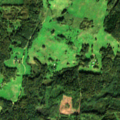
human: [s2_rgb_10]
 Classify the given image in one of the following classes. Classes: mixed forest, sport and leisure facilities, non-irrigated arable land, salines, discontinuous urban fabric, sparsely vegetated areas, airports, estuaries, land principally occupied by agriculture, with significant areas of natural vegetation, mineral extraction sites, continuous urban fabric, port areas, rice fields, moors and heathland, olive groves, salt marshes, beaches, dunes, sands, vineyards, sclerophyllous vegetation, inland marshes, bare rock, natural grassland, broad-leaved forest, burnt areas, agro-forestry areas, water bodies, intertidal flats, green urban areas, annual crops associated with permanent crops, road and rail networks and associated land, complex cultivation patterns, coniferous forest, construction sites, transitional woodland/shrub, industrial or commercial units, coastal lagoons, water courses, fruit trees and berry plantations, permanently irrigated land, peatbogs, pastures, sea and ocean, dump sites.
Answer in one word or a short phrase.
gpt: pastures, land principally occupied by agriculture, with significant areas of natural vegetation, mixed forest